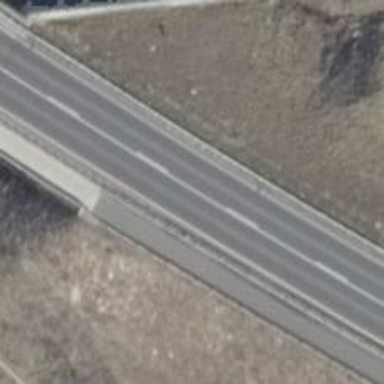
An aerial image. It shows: Primary highway on asphalt bridge.